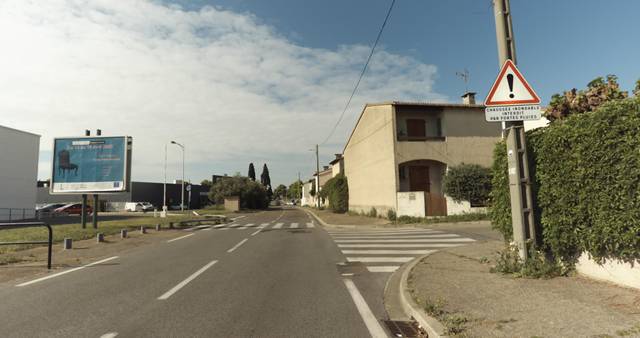
Region: France
Coordinates: 43.819, 4.346